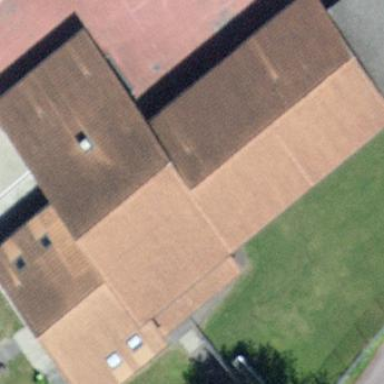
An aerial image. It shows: School building.